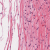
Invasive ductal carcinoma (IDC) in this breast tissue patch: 0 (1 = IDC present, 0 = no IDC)